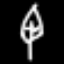
Label: leaf